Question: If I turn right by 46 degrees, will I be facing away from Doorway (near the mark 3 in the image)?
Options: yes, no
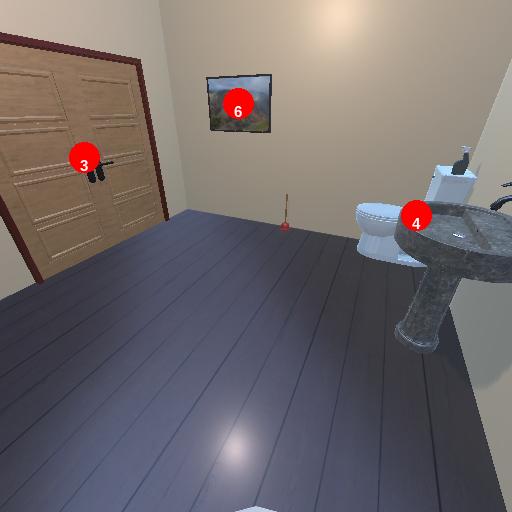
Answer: yes